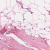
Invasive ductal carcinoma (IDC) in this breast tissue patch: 1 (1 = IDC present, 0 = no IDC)